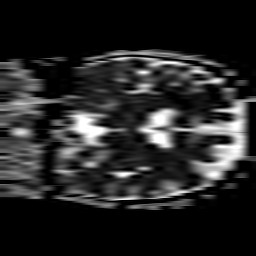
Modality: ADC
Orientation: coronal
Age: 77
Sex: female
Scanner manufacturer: philips
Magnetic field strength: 3 T
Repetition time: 3.723 s
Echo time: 0.05929 s